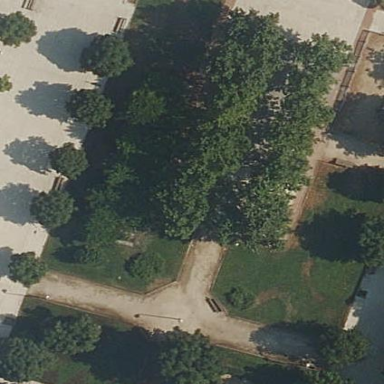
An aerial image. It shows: Lovely park for leisure and relaxation.